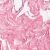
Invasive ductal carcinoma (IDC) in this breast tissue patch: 0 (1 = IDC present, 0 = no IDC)